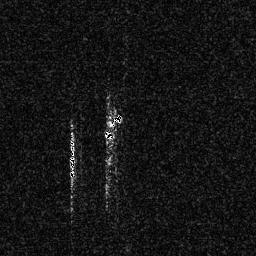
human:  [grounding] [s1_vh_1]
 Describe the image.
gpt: In the satellite image, there is  <ref>1 medium ship </ref> <box>[[39, 42, 48, 54, 0]]</box> located at center.